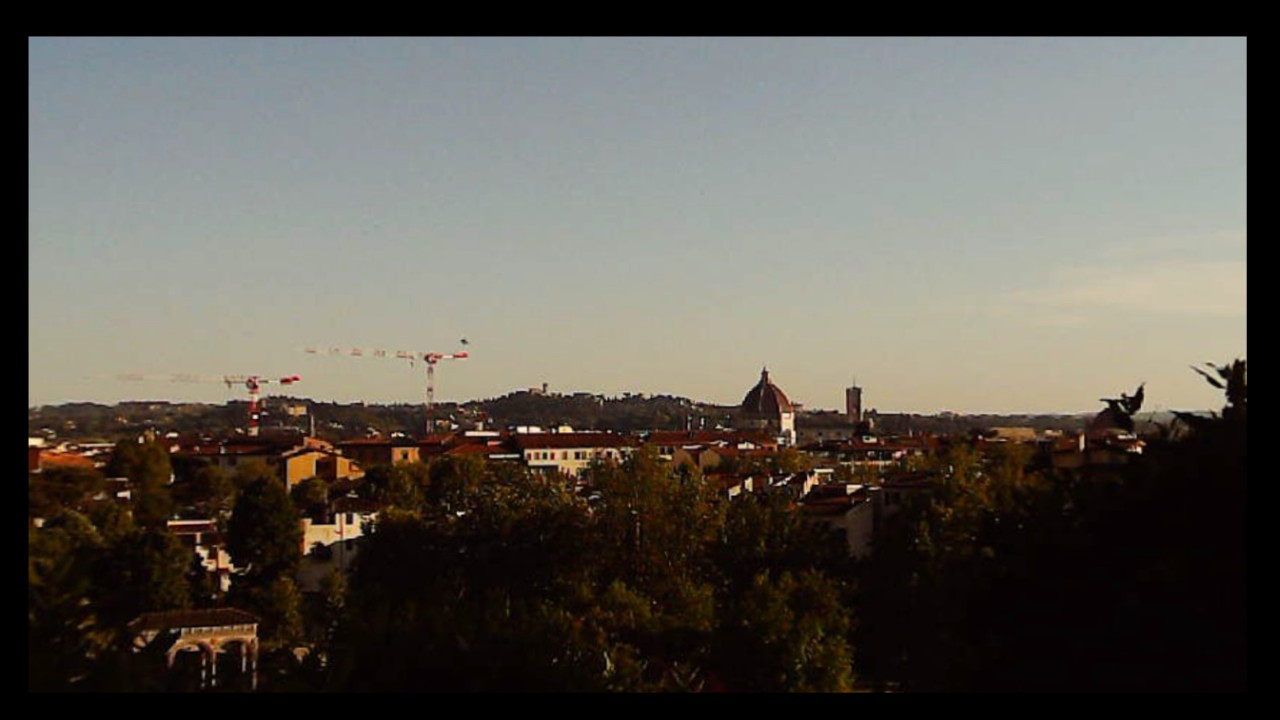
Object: Betafpv air75